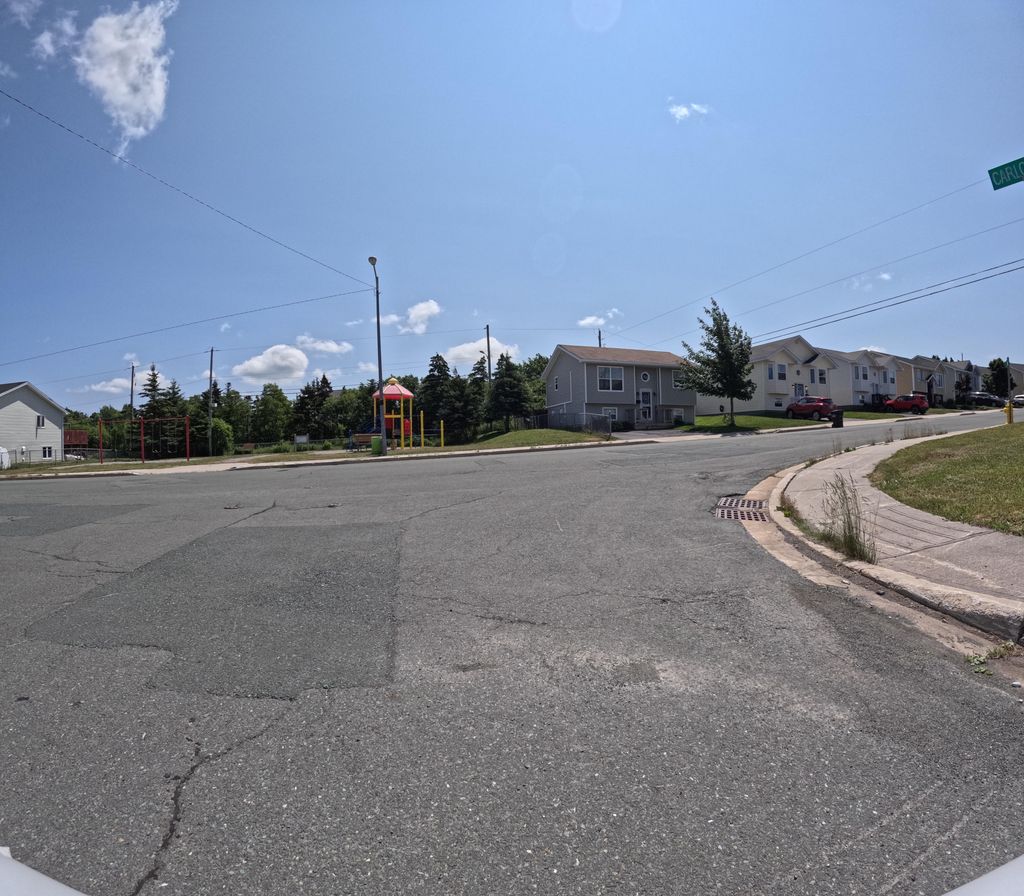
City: st_johns